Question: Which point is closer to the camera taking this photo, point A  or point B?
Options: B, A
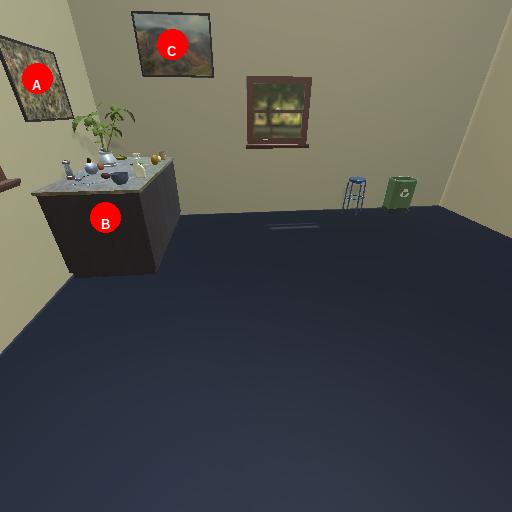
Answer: B